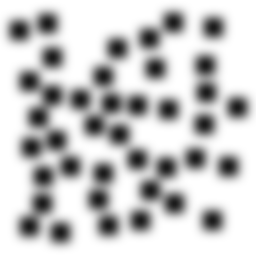
Squares: 40
Triangles: 0
Stars: 0
Total shapes: 40